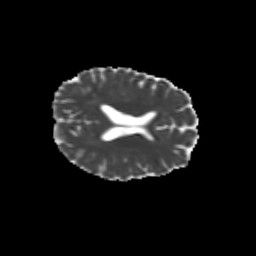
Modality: MD
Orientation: axial
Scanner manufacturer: siemens
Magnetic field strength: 3 T
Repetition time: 9.2 s
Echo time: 0.084 s